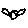
Label: bird